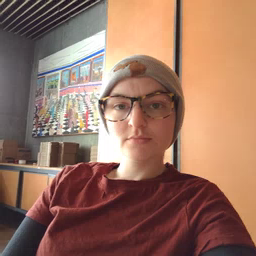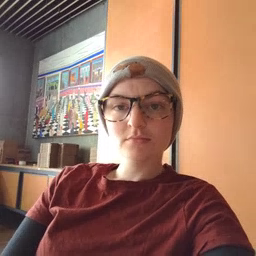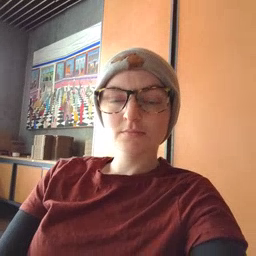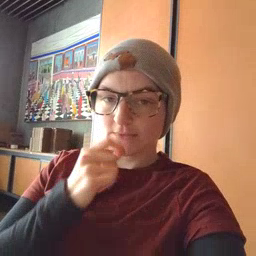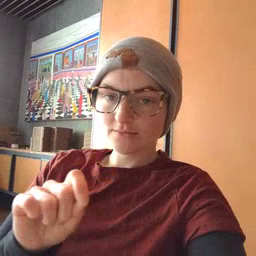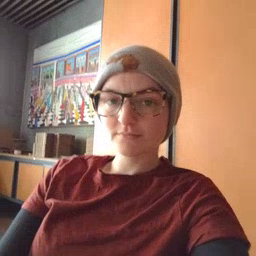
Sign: pen